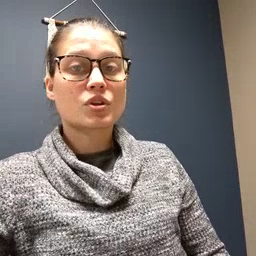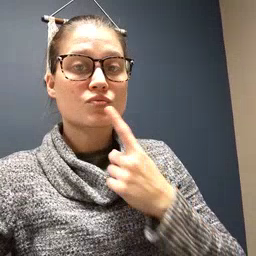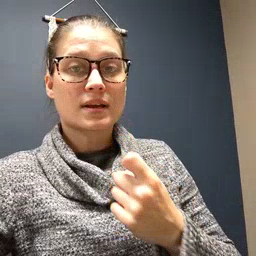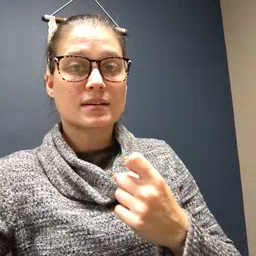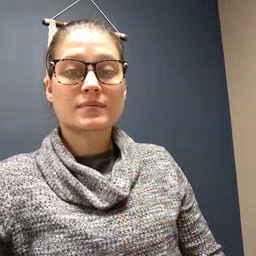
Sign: red